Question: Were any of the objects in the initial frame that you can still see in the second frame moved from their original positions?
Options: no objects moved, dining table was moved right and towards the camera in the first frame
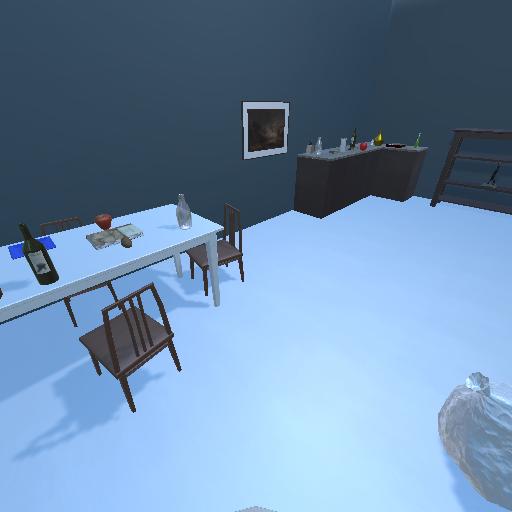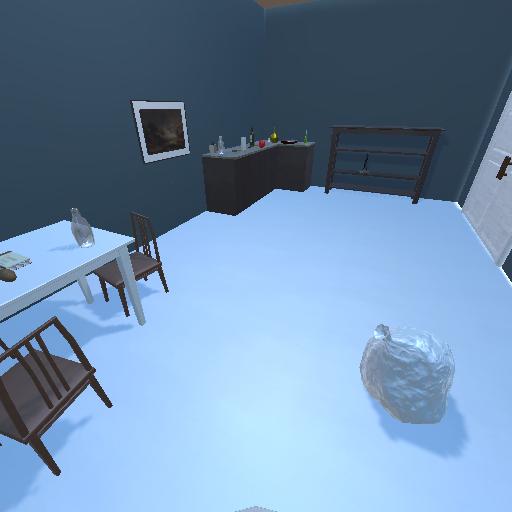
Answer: no objects moved